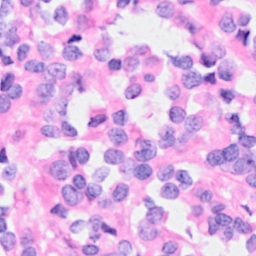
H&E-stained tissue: Breast